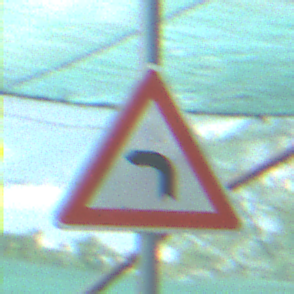
Verkehrszeichen: KurveLinks
Umgebung: Roofed, Special
Tageszeit: MorningAfternoon
Wetter: PartlyCloudy
Licht: Natural
Jahreszeit: NotSpecified
Kontrast: MediumContrast